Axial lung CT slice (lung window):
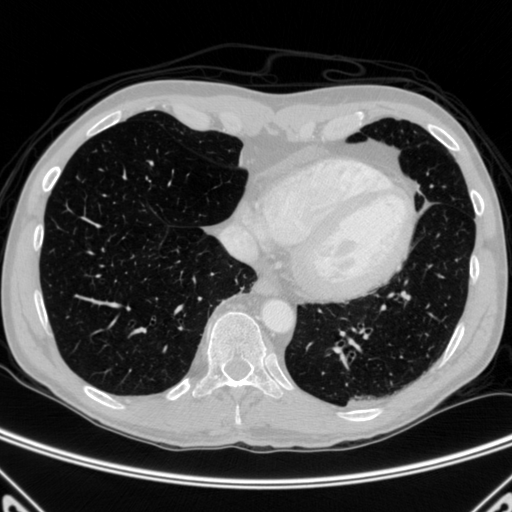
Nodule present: no